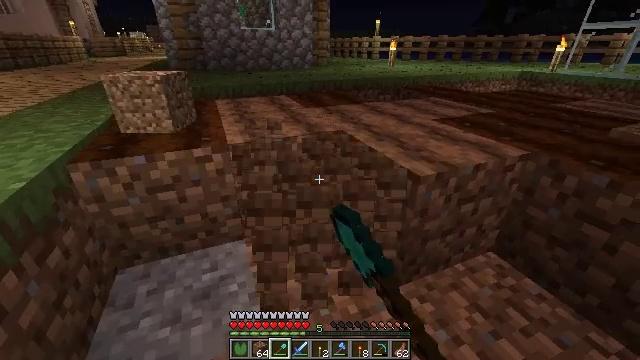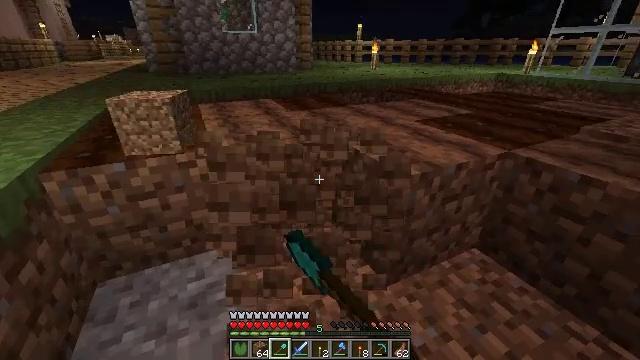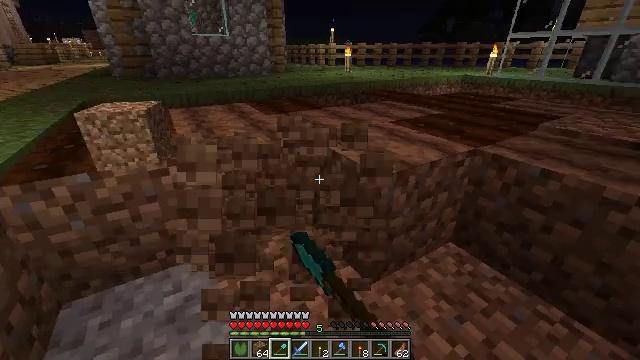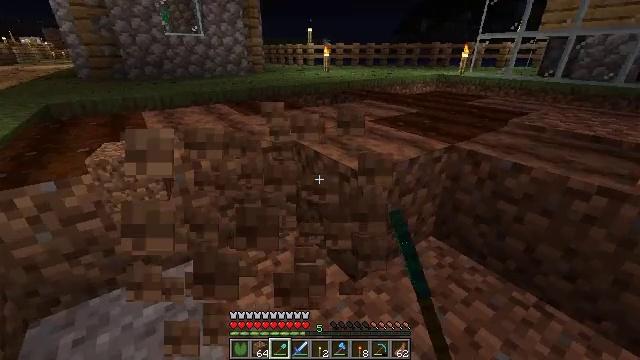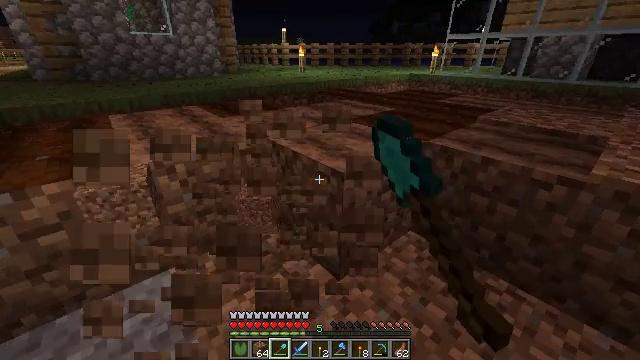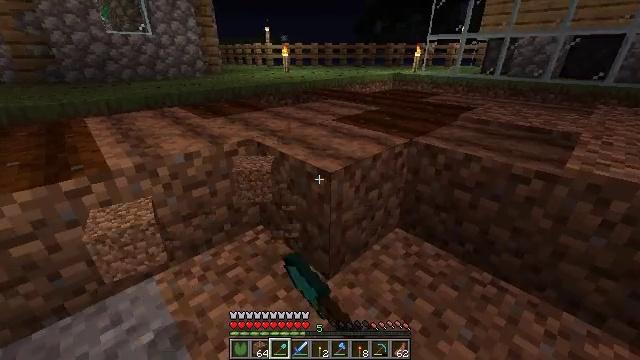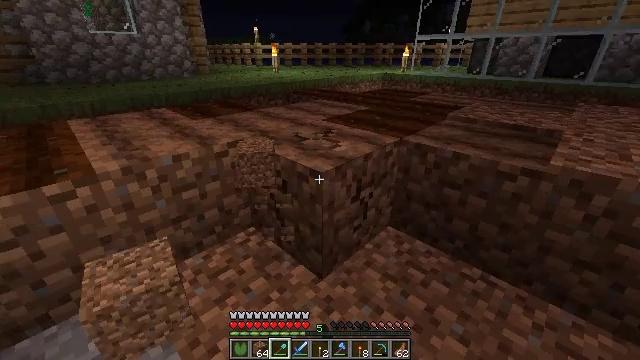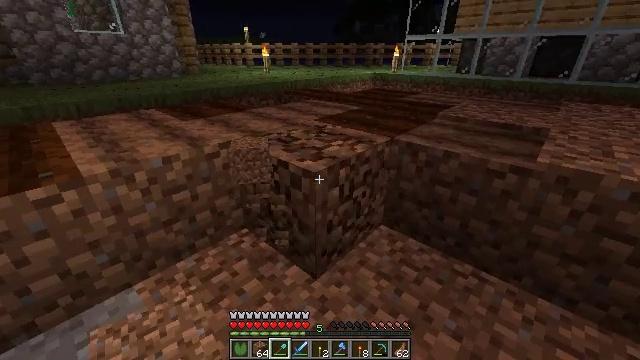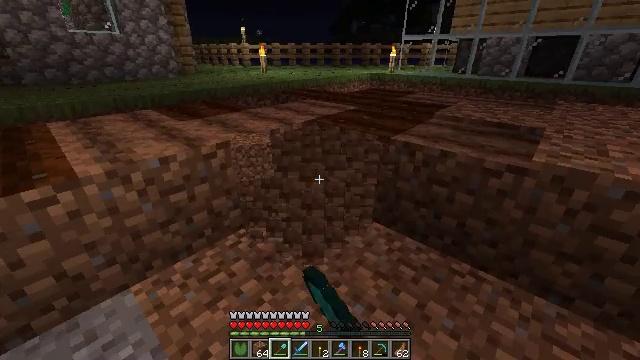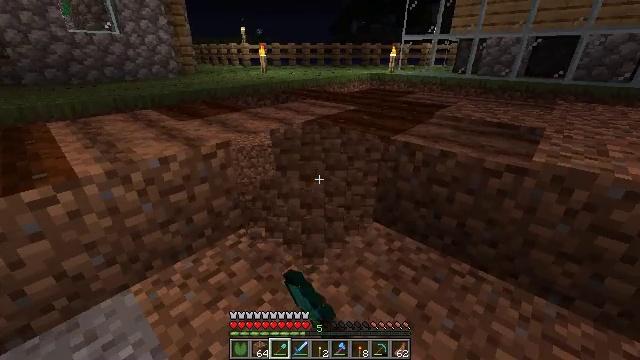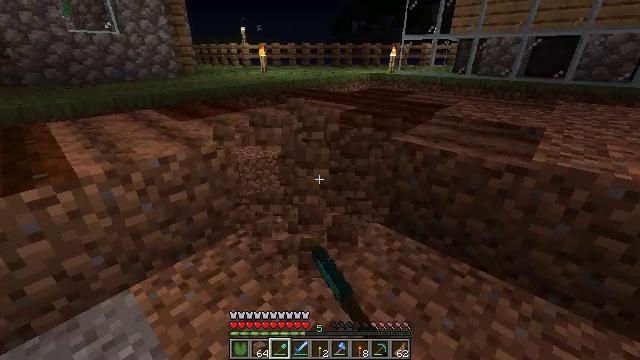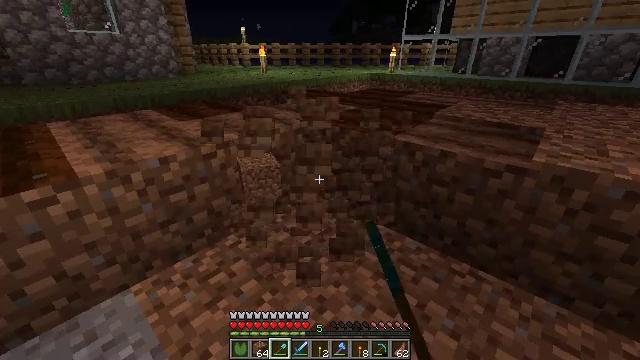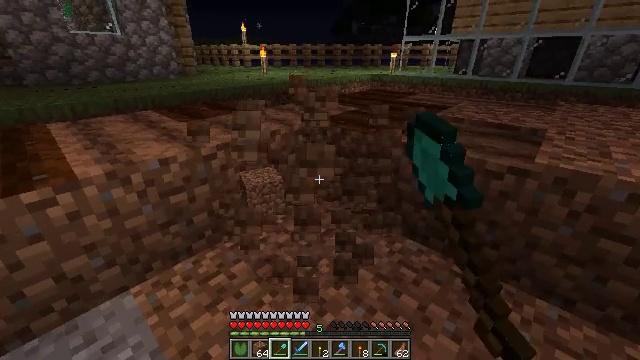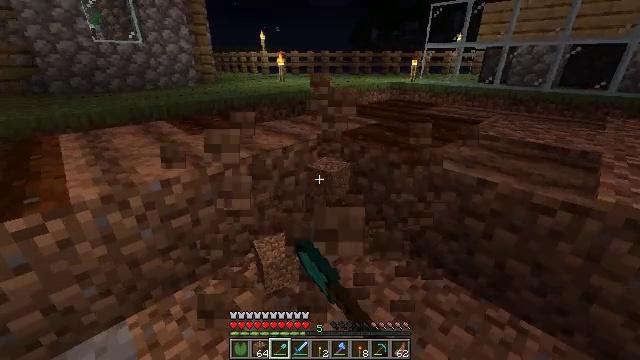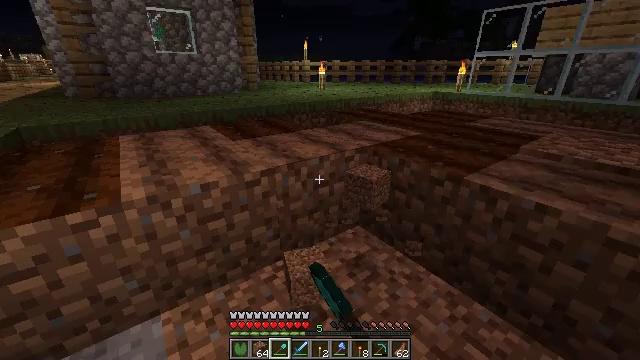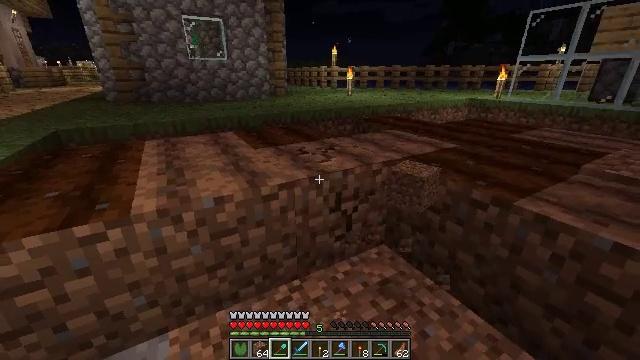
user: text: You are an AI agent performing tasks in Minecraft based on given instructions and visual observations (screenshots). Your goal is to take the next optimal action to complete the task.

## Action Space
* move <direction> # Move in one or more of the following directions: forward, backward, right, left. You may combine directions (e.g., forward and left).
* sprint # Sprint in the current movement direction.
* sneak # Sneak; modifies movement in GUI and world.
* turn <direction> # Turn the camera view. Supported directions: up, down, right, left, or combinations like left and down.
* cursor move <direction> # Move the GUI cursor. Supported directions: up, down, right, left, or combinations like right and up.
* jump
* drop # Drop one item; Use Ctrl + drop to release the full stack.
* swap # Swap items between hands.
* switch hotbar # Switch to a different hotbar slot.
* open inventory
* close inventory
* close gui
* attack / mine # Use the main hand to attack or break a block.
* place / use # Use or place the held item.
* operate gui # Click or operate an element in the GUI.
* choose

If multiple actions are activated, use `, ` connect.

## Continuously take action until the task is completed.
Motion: motion action
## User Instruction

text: Harvest farmland back to plain soil.
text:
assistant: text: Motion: turn right, attack / mine
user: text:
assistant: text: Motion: turn right, attack / mine
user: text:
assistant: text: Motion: turn right, attack / mine
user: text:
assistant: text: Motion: turn right, attack / mine
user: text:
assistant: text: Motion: turn right, attack / mine
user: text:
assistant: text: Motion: turn right, attack / mine
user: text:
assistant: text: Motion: turn right, attack / mine
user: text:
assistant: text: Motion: attack / mine
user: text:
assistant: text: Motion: attack / mine
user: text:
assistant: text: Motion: attack / mine
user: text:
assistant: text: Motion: attack / mine
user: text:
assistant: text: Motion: move forward, attack / mine
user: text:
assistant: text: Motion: move forward, turn left and up, attack / mine
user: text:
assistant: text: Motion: move forward, turn left and up, attack / mine
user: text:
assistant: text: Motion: turn left and up, attack / mine
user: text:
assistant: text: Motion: attack / mine
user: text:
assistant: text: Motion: attack / mine
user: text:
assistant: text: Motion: attack / mine
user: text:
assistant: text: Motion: attack / mine
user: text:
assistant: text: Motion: attack / mine
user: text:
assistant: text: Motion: attack / mine
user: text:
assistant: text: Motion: turn left, attack / mine
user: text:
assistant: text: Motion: turn left and down, attack / mine
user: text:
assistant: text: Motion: turn left, attack / mine
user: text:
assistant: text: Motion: turn left, attack / mine
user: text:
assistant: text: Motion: attack / mine
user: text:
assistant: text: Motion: attack / mine
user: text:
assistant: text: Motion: attack / mine
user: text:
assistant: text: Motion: attack / mine
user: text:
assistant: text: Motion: turn left, attack / mine